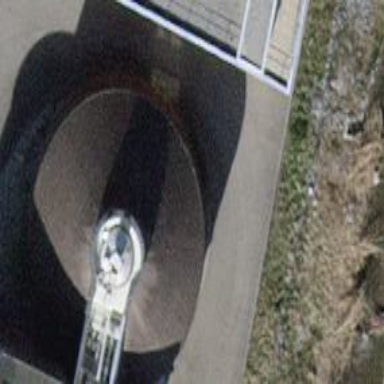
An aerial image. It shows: Storage tank that is man-made.